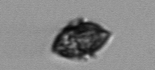
Label: Kryptoperidinium_triquetrum